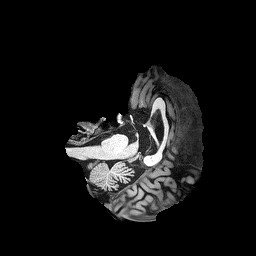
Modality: T1w
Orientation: axial
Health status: healthy